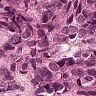
Metastatic tissue present: yes